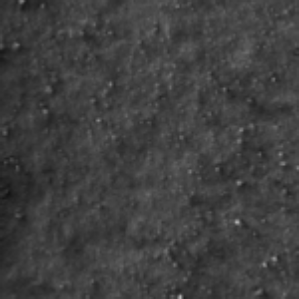
Label: frost